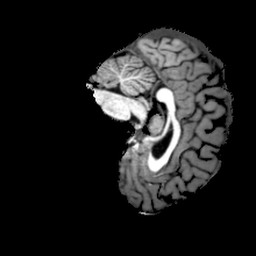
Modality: T1w
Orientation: sagittal
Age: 18
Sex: male
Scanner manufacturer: philips
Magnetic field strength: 3 T
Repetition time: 0.0082 s
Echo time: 0.0037 s